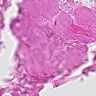
Metastatic tissue present: no